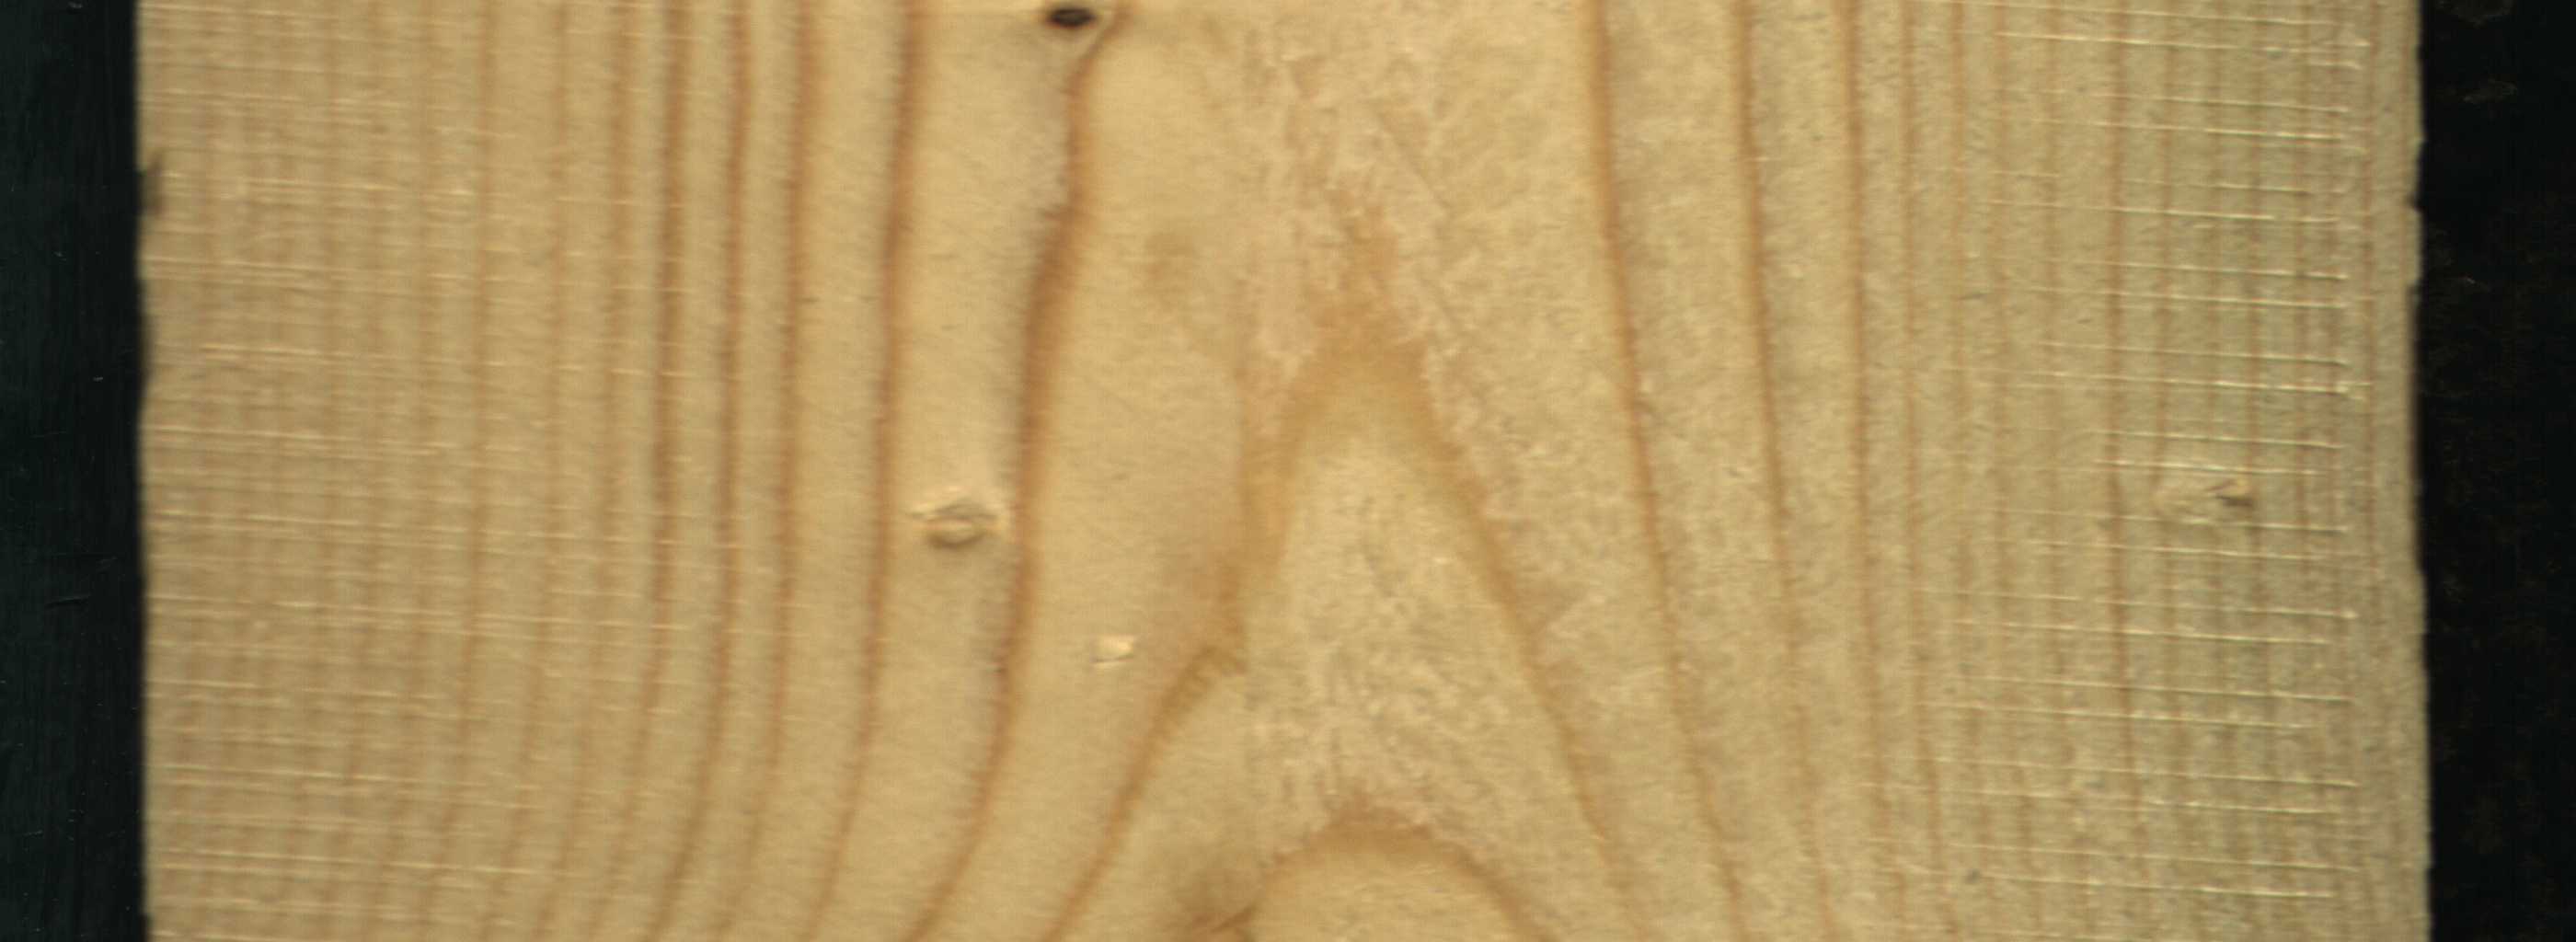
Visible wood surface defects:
Live_Knot